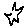
Label: star